Interaction volume radius: 5 \u00c5
Interaction volume height: 10 \u00c5
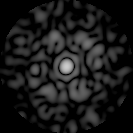
Disorder parameter: 0.8671